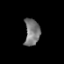
Tissue: prostate
Cell type: B cells
Senescence score: 0.3419
Nuclear area (px): 400
Mean DAPI intensity: 120.043